Field crop: maize
Growth stage: 2
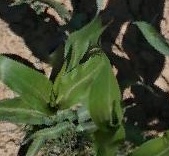
Species: maize